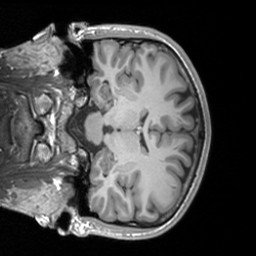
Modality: T1w
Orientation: coronal
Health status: healthy
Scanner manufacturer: siemens
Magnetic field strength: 3 T
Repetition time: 1.9 s
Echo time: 0.00226 s